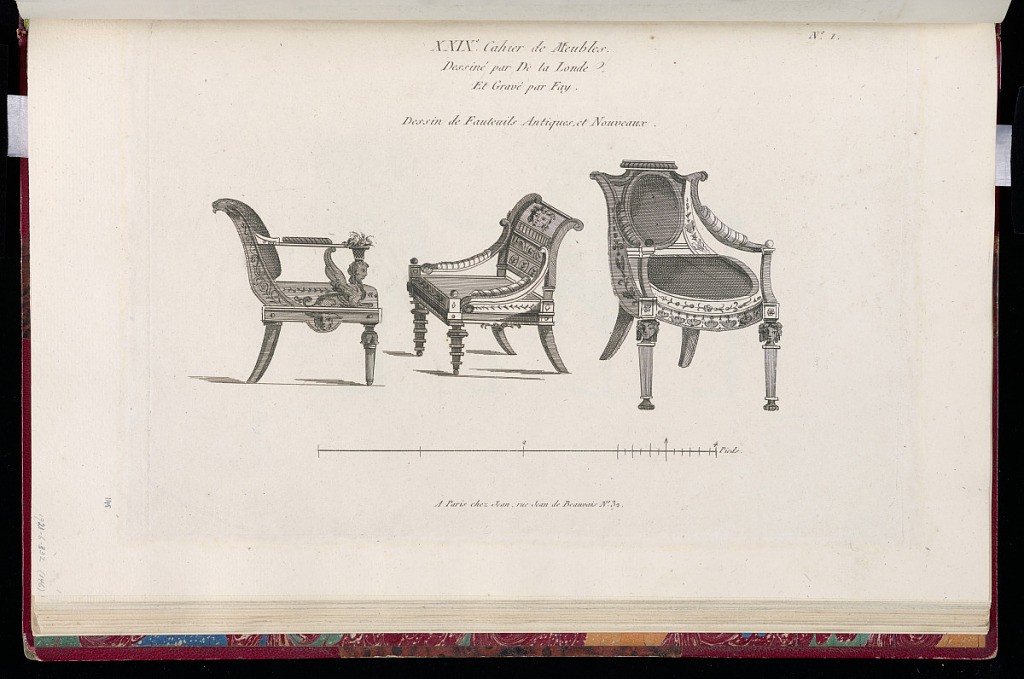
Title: Dessin de Fauteuils Antiques, et Nouveaux
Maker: Richard de Lalonde, French, active 1780–96
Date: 1780-1789
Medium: Etching on off-white laid paper
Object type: Print
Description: Designs for three armchairs decorated with ornament motifs including scrolls, mascaron, sphynxes, floral bouquets, ribbon twist, rosettes, and busts. The plate is numbered.